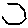
Label: hexagon